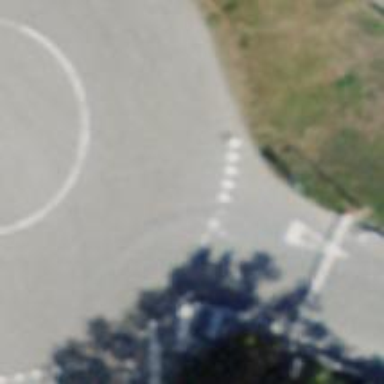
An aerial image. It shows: Asphalt road designated for service vehicles.